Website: bh-photo
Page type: cart
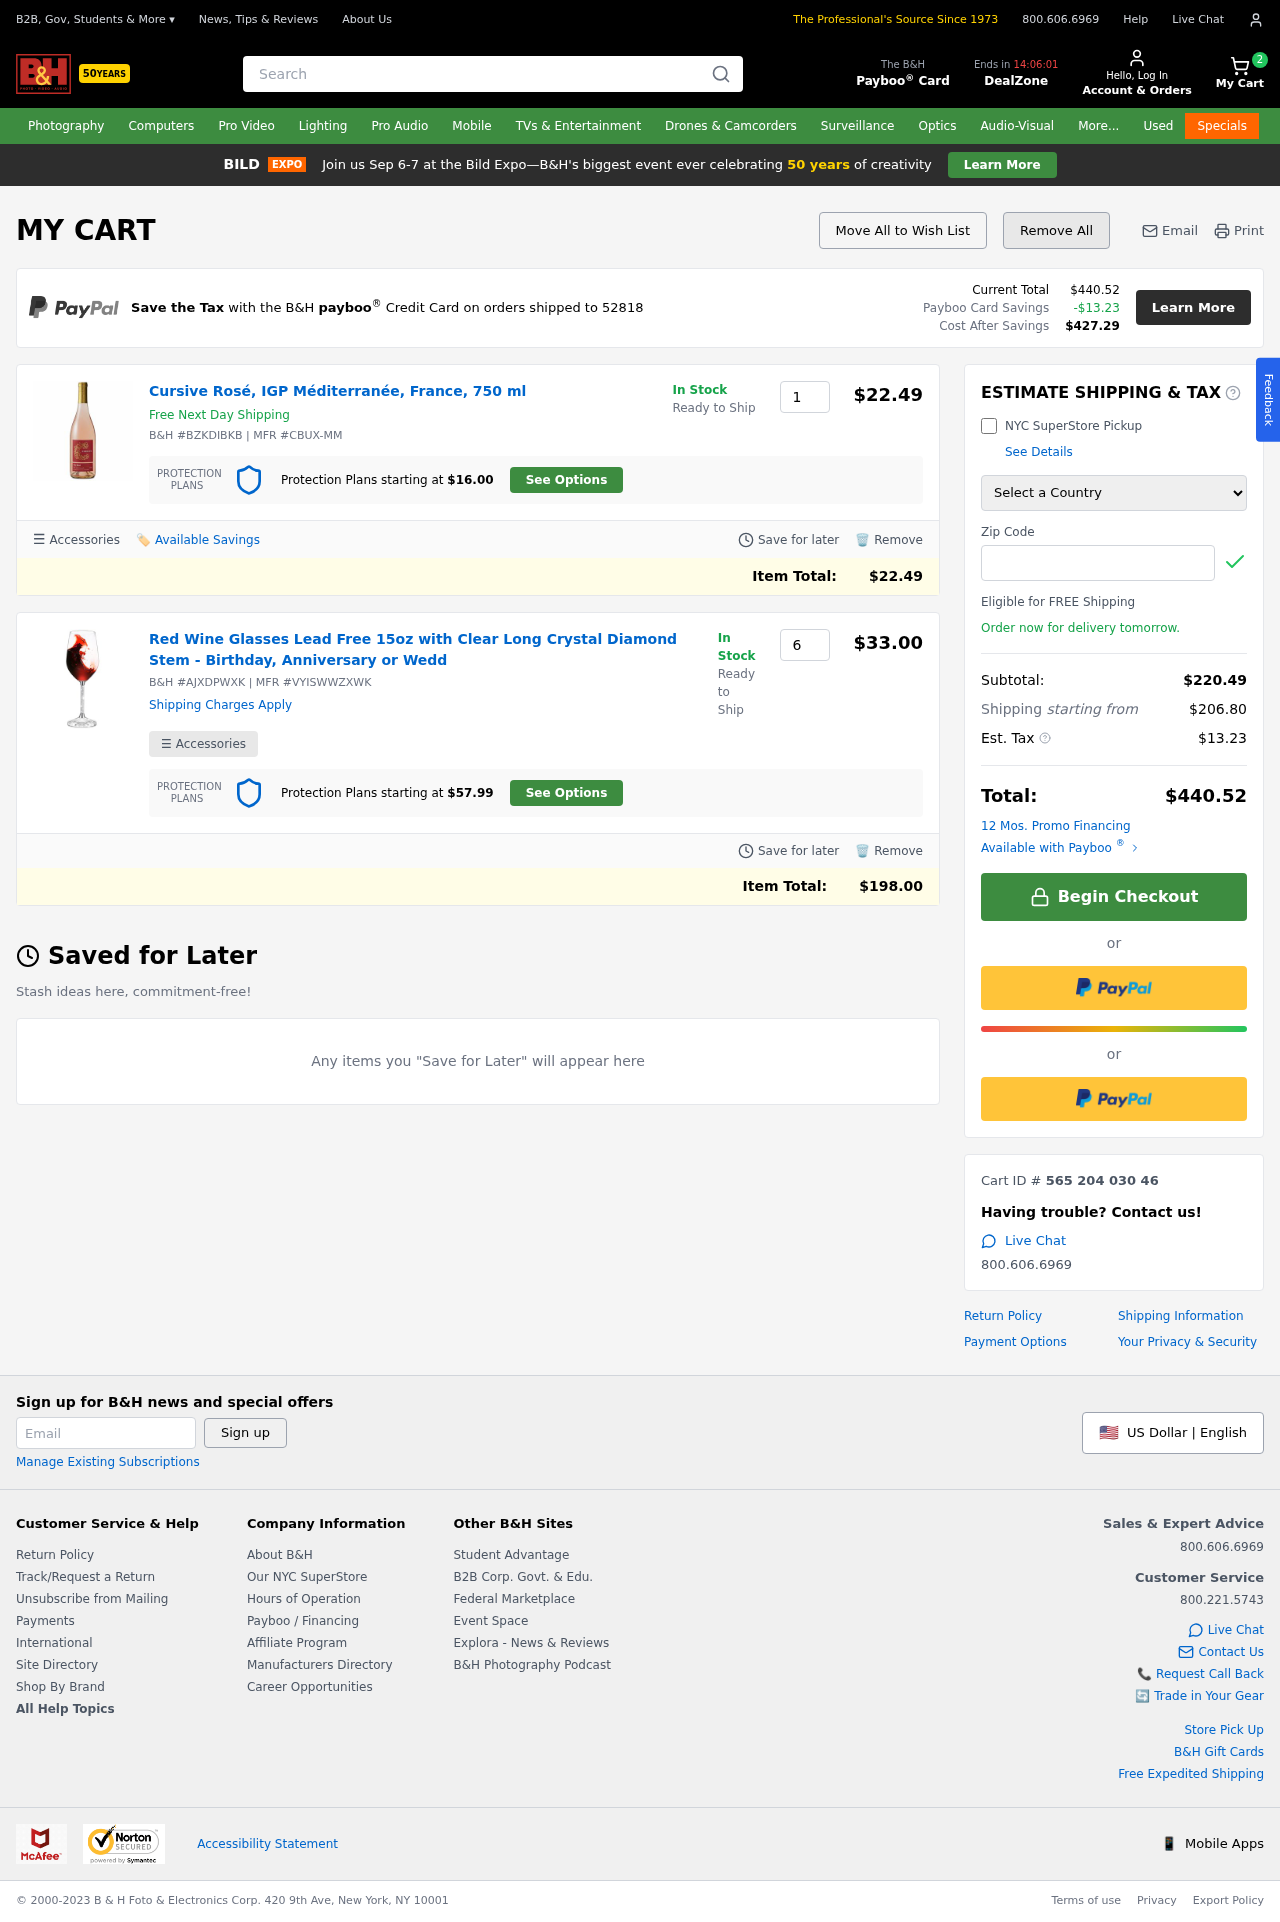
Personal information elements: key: PII_COUNTRY
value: United States
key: PII_POSTCODE
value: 52818
Product elements: key: PRODUCT1_NAME
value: Cursive Rosé, IGP Méditerranée, France, 750 ml
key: PRODUCT1_PRICE
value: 22.49
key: PRODUCT1_QUANTITY
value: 1
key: PRODUCT2_NAME
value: Red Wine Glasses Lead Free 15oz with Clear Long Crystal Diamond Stem - Birthday, Anniversary or Wedd
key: PRODUCT2_PRICE
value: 33
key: PRODUCT2_QUANTITY
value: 6
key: PRODUCT1_ITEM_TOTAL
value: $22.49
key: PRODUCT2_ITEM_TOTAL
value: $198.00
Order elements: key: ORDER_NUM_ITEMS
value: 2
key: ORDER_TOTAL
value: $440.52
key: ORDER_TAX
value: -$13.23
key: ORDER_TAX
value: $13.23
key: ORDER_TOTAL_AFTER_SAVINGS
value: $427.29
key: ORDER_SUBTOTAL
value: $220.49
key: ORDER_SHIPPING_COST
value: $206.80
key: ORDER_ID
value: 565 204 030 46
Search elements: key: HEADER_SEARCH
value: Search